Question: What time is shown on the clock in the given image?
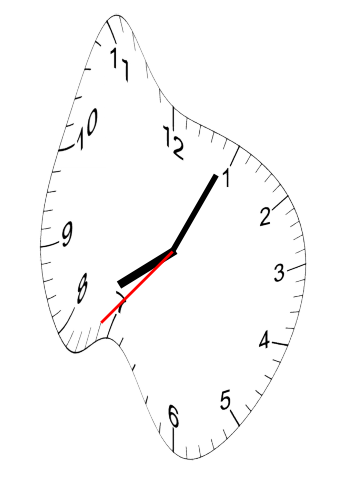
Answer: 08:04:37